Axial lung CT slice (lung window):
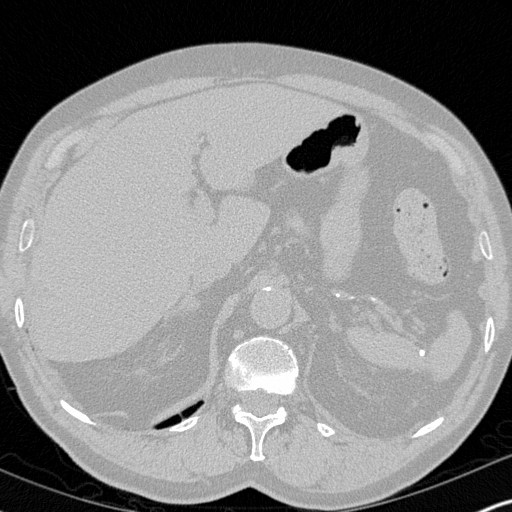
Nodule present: no